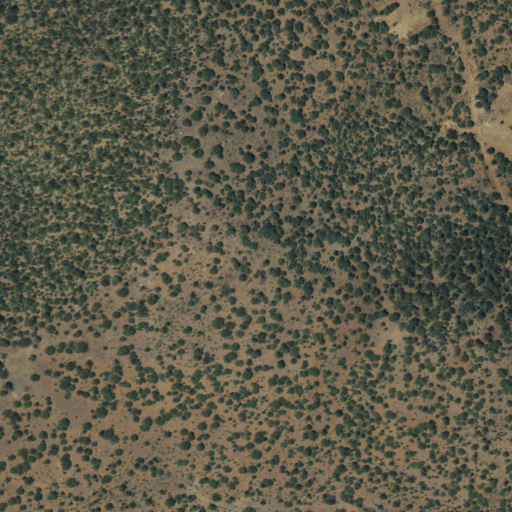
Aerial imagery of mountain in New Mexico named Topknot Hill containing evergreen forest and shrub